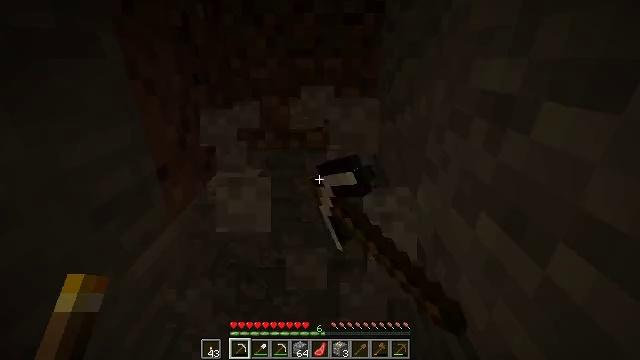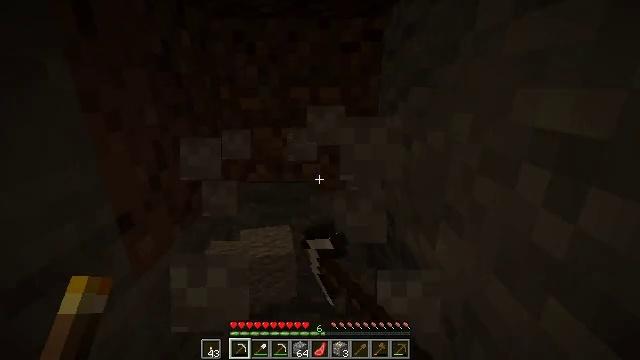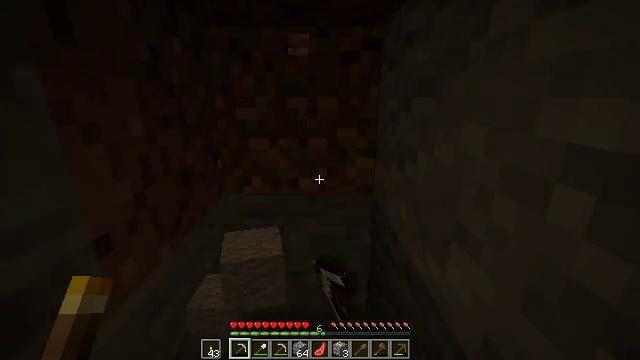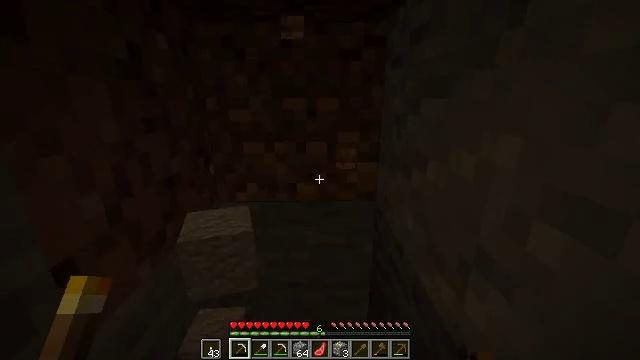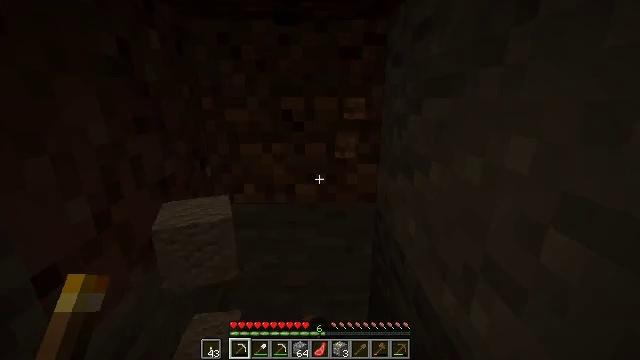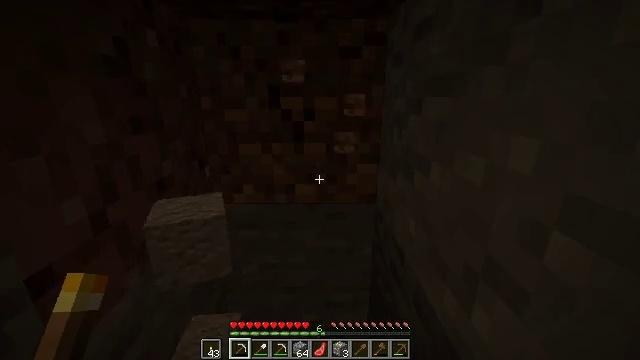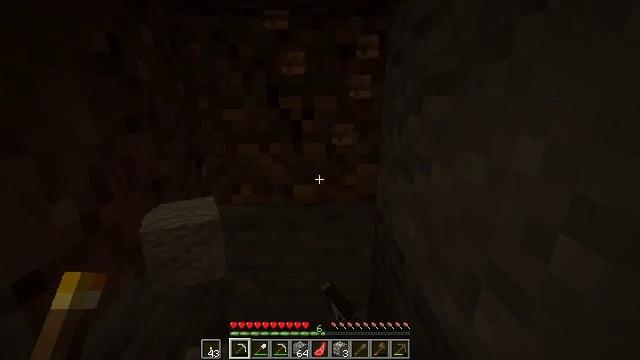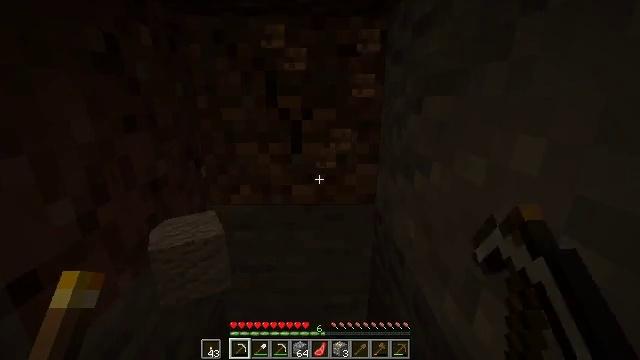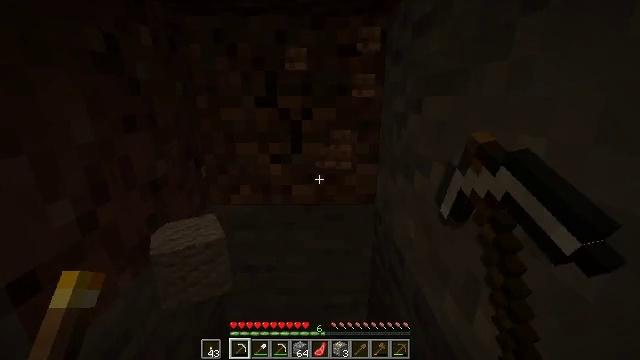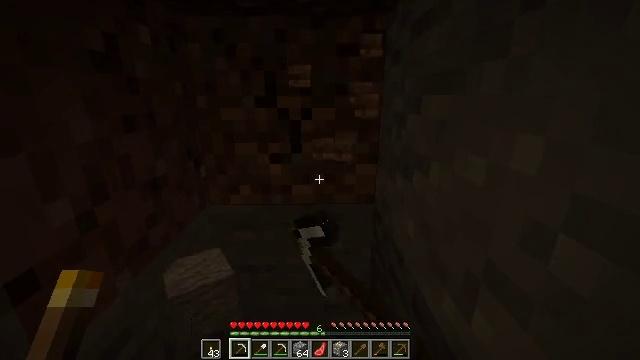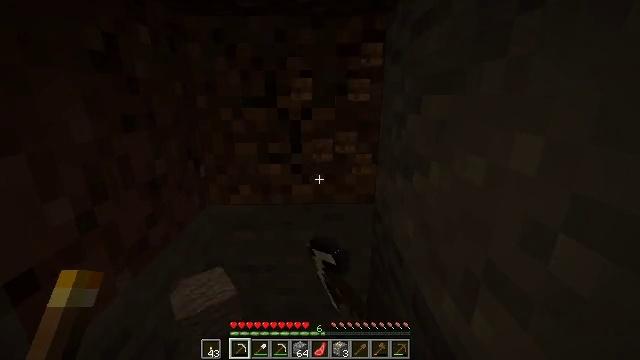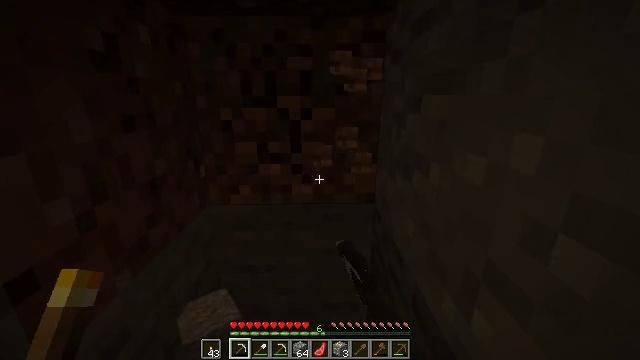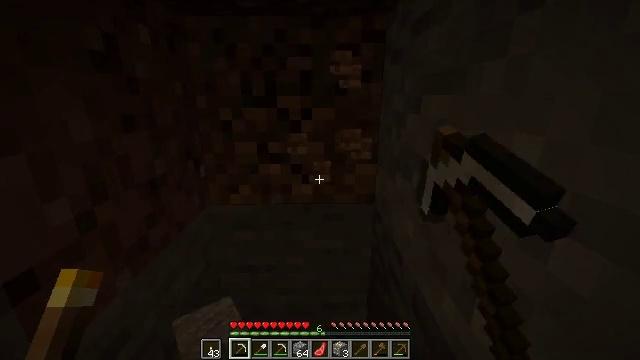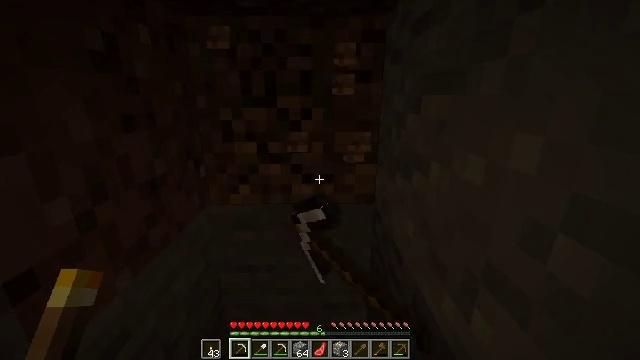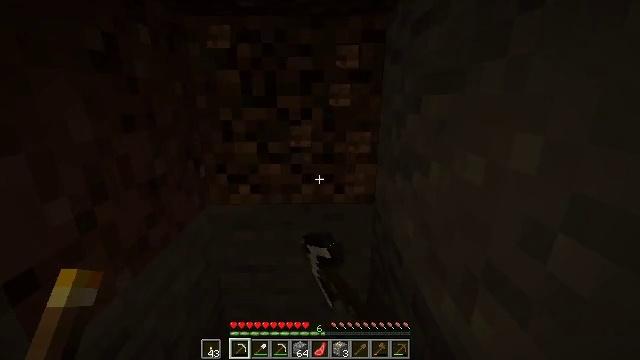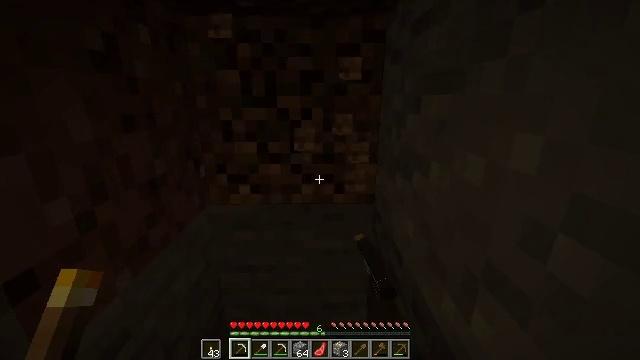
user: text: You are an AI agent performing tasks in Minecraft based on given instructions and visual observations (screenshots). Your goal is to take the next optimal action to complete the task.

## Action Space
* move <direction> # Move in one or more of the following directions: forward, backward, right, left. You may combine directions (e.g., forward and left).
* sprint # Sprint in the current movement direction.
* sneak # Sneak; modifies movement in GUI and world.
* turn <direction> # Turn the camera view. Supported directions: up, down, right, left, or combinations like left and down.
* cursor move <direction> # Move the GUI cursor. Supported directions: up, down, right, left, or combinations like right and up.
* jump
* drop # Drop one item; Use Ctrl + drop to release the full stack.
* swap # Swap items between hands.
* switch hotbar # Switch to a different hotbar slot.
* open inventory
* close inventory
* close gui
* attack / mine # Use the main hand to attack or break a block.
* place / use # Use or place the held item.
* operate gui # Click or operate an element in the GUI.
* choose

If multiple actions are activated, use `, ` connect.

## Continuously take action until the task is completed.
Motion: motion action
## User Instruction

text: Collect dirt by holding left button.
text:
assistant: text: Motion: move forward, turn right and up, attack / mine
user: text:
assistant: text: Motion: turn up, attack / mine
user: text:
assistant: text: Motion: attack / mine
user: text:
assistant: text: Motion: attack / mine
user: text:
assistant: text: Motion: attack / mine
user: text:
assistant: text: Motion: attack / mine
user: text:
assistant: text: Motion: attack / mine
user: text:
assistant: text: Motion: attack / mine
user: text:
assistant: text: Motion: attack / mine
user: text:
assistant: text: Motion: attack / mine
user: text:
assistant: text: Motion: attack / mine
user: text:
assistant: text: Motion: attack / mine
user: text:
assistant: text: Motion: attack / mine
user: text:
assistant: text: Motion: attack / mine
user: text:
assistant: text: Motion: attack / mine
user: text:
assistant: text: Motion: attack / mine
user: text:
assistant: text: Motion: attack / mine
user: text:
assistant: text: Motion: attack / mine, switch to hotbar 2
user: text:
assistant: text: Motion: attack / mine, switch to hotbar 2
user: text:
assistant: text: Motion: attack / mine, switch to hotbar 2
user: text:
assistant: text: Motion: turn up, attack / mine
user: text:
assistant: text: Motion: attack / mine